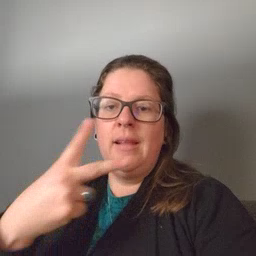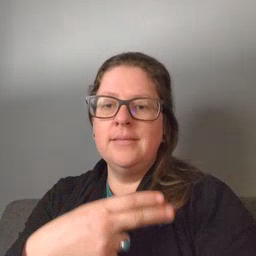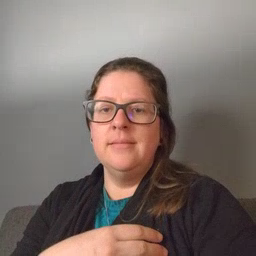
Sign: cut